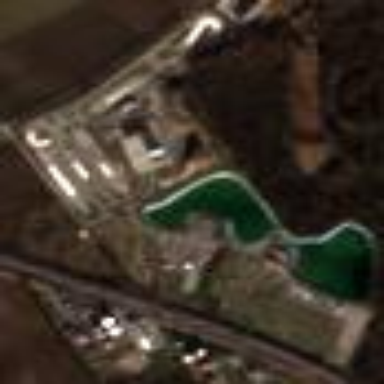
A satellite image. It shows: Park that is also theme park.